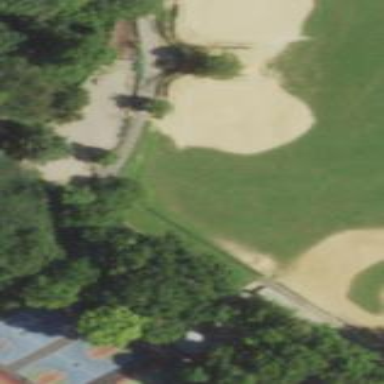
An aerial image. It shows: Baseball pitch for leisure and sports activities.